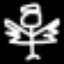
Label: angel